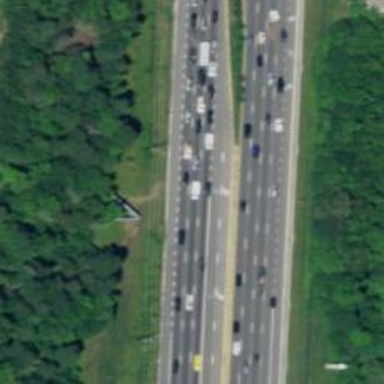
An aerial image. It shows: This image shows trunk highway that functions as expressway.